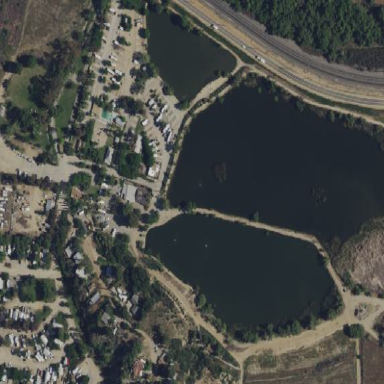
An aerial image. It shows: Caravan site with sanitary dump station available.